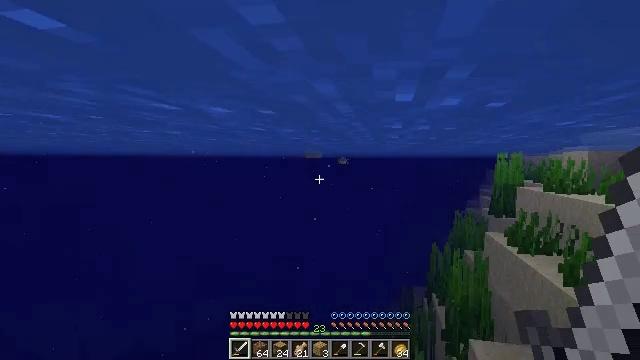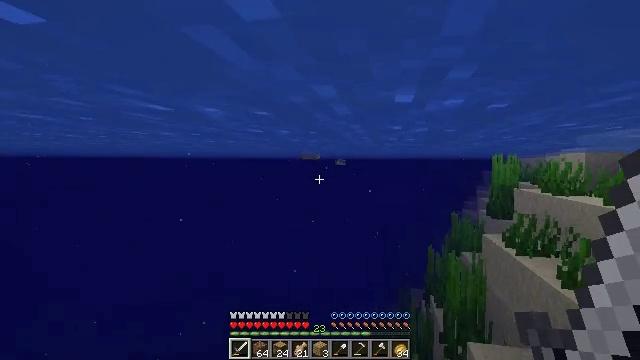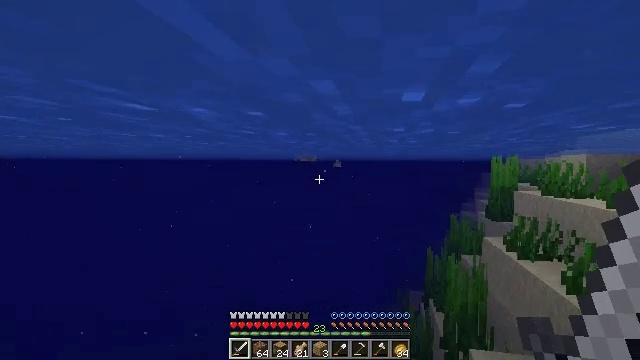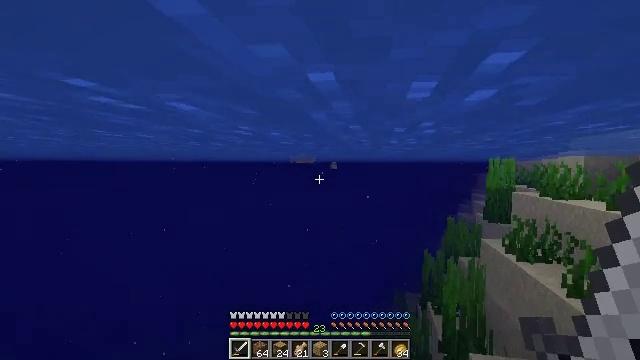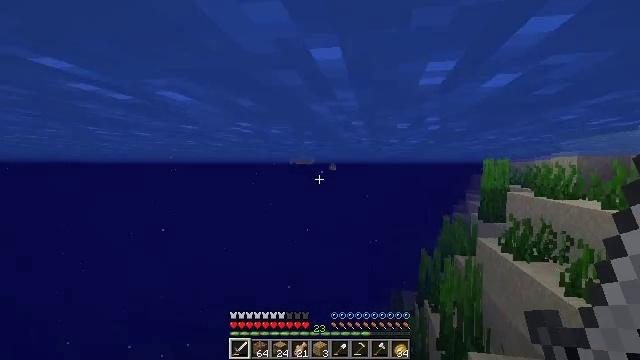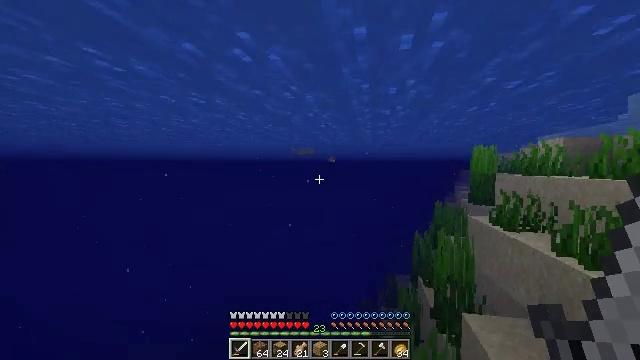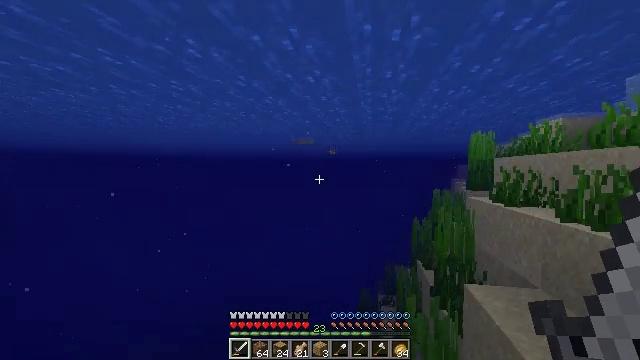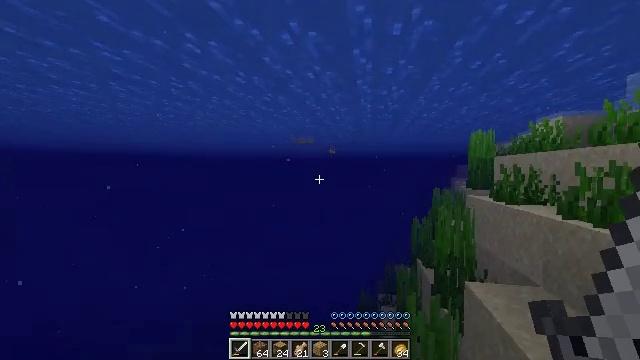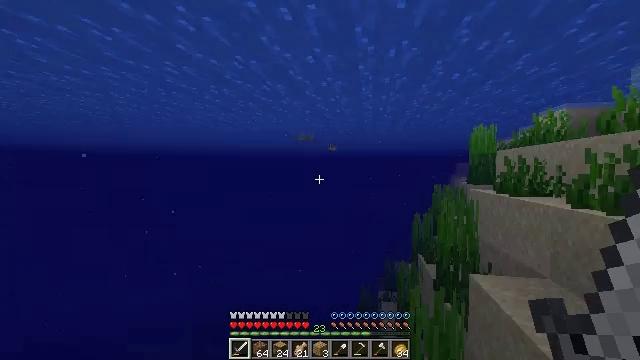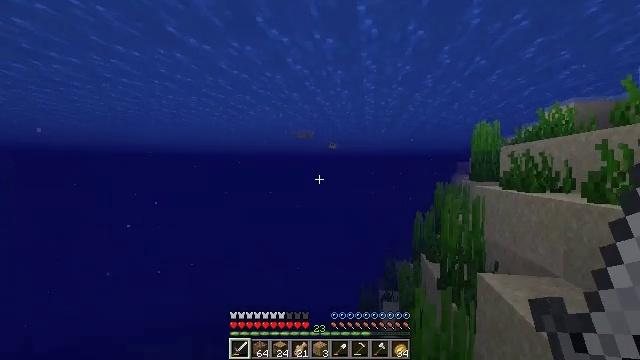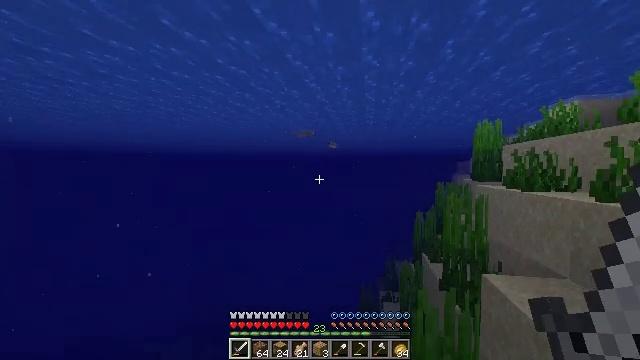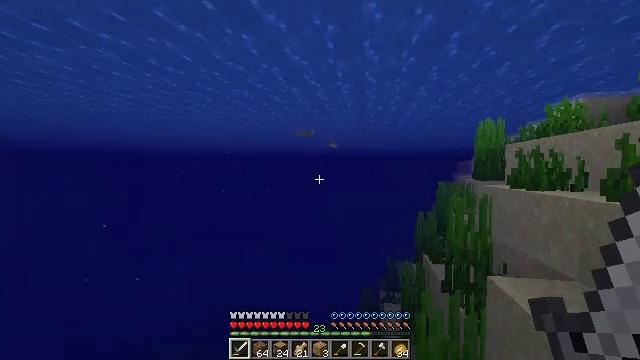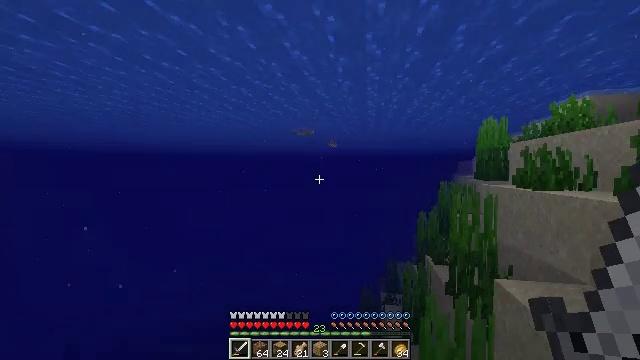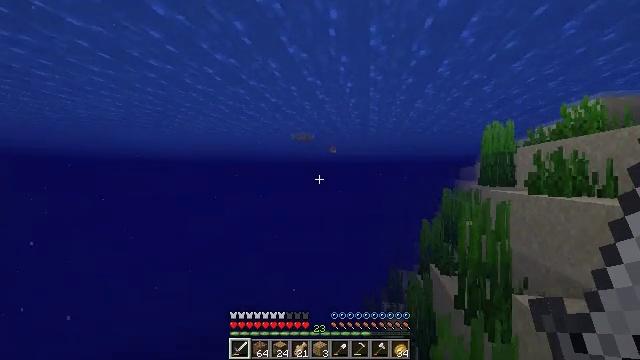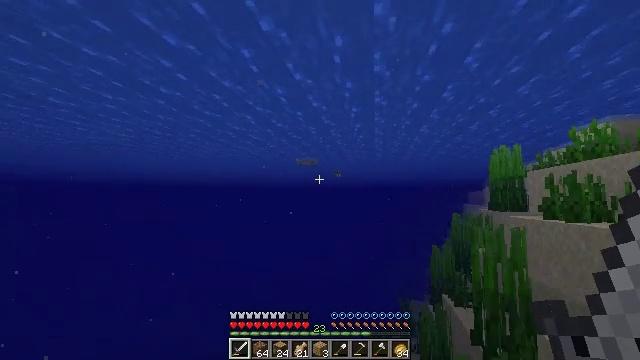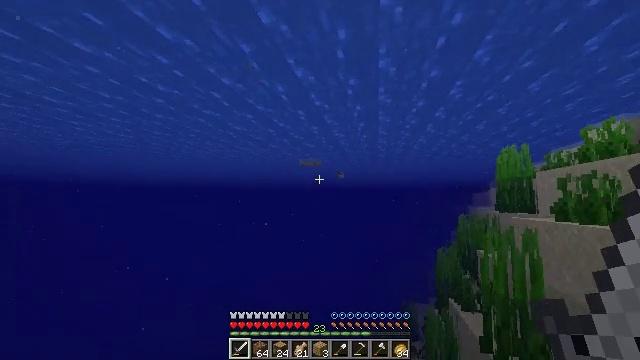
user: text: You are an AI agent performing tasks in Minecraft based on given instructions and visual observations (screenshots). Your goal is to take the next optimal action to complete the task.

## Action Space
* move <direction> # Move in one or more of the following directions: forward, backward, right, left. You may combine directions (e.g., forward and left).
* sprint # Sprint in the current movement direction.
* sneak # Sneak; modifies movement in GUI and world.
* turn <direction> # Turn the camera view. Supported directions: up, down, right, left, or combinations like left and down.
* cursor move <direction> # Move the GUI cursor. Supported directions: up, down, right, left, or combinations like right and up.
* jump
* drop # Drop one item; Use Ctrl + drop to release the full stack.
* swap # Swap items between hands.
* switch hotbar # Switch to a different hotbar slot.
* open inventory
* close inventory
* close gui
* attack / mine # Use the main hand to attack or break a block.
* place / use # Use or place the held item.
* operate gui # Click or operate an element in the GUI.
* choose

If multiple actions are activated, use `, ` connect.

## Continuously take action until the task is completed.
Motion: motion action
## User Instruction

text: Catch and defeat a cod.
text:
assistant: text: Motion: move forward
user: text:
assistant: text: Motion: move forward
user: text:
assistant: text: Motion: move forward, sprint
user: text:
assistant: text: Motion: move forward, sprint
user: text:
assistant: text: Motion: move forward, sprint
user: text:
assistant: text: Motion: move forward, sprint
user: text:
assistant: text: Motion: move forward, sprint
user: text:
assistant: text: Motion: move forward, sprint
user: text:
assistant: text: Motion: move forward
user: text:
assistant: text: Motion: move forward
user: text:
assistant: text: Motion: move forward
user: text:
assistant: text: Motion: move forward
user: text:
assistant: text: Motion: move forward, turn up
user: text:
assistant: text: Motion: move forward, turn left and up
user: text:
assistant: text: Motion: move forward
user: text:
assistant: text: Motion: move forward
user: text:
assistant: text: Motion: move forward
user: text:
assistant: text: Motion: move forward
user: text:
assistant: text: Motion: move forward
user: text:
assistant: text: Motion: move forward
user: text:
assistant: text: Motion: move forward
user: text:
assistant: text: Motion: move forward, turn up
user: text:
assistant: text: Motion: move forward
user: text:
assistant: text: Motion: move forward
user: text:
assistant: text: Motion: move forward
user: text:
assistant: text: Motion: move forward
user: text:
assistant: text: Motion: move forward
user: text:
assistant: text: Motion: move forward
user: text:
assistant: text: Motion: move forward
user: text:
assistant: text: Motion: move forward